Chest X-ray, PA view. Patient: 72 years old, sex F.
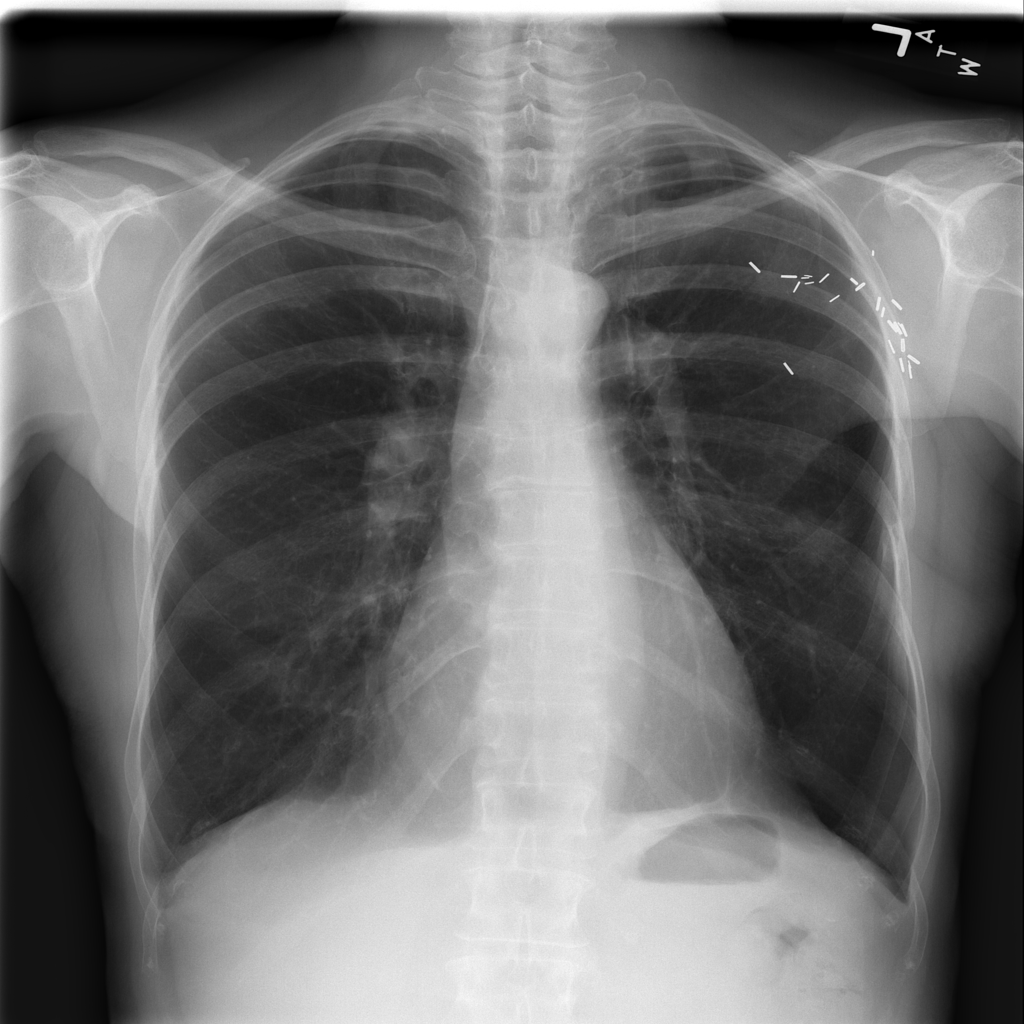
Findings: Nodule